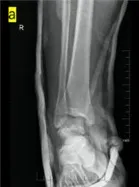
Post-manipulative radiographs show the anatomical alignment of the ankle mortise following closed reduction and external fixation. Anteroposterior.
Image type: radiology (x_ray)